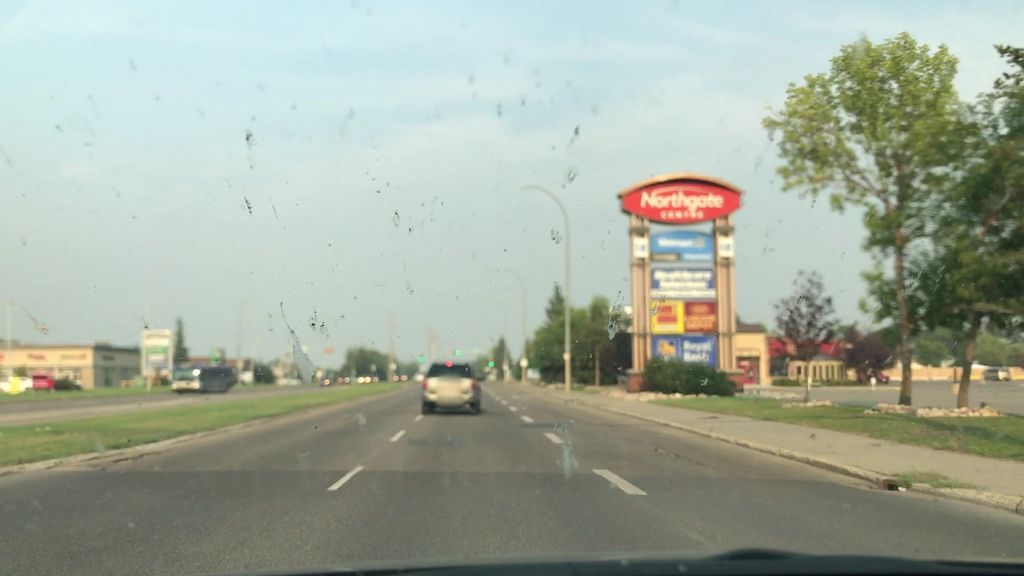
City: edmonton